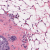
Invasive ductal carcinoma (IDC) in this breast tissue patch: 1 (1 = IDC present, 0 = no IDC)